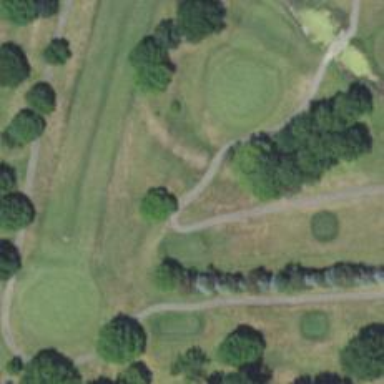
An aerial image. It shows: Service road designated as golf cart path.